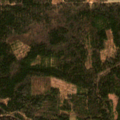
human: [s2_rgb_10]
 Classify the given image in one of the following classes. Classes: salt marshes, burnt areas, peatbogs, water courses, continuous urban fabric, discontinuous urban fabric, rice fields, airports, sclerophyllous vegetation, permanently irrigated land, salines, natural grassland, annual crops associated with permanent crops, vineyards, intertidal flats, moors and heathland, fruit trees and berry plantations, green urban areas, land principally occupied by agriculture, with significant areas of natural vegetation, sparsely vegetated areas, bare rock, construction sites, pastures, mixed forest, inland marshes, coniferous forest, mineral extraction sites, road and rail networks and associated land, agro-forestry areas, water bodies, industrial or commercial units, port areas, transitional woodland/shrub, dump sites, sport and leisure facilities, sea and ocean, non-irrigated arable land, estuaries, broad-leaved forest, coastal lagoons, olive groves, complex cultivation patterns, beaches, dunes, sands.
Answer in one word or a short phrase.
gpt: non-irrigated arable land, broad-leaved forest, coniferous forest, mixed forest